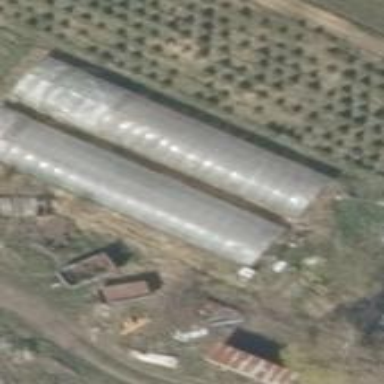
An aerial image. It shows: Area dedicated to greenhouse horticulture.